Question: I created a pretty nice graph of dependencies in my project by VS2012, the file extension is .dgml
I want to export/convert it to GIF / PNG / JPG / PDF etc.
How can I do this without using print-screen (which forces fit the graph to screen size)?
The graph can't be open by the following:
Image viewer, MS-Word, MS-Paint, Photoshop.
Here is part of the graph:

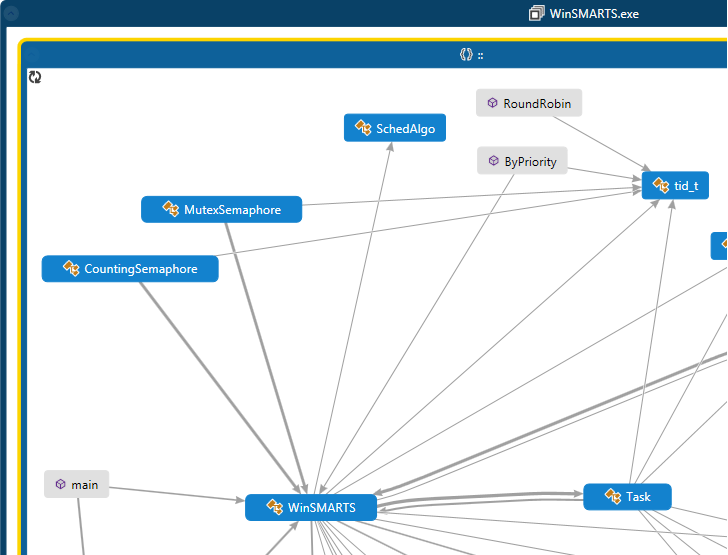
Answer: OK, after some research I found it.
It can be done this way:
Edit -> Copy Image, then paste it in other program.
Note, the current resolution is saved, so zoom to the desired resolution before you do the copy.